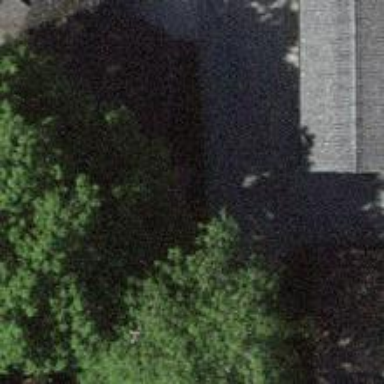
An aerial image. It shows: Rural barn.